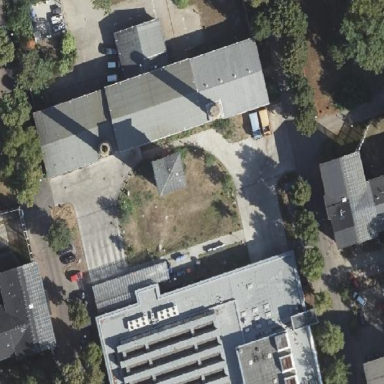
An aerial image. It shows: Hospital building.